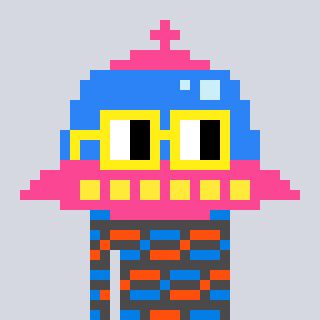
a pixel art character with square yellow glasses, a ufo-shaped head and a grayscale-colored body on a cool background